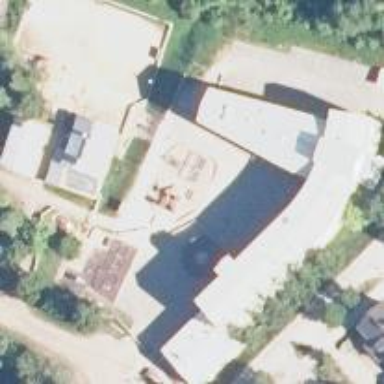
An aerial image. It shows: School building.